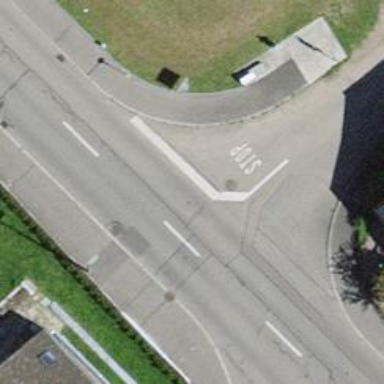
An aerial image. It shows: Asphalt road classified as tertiary.